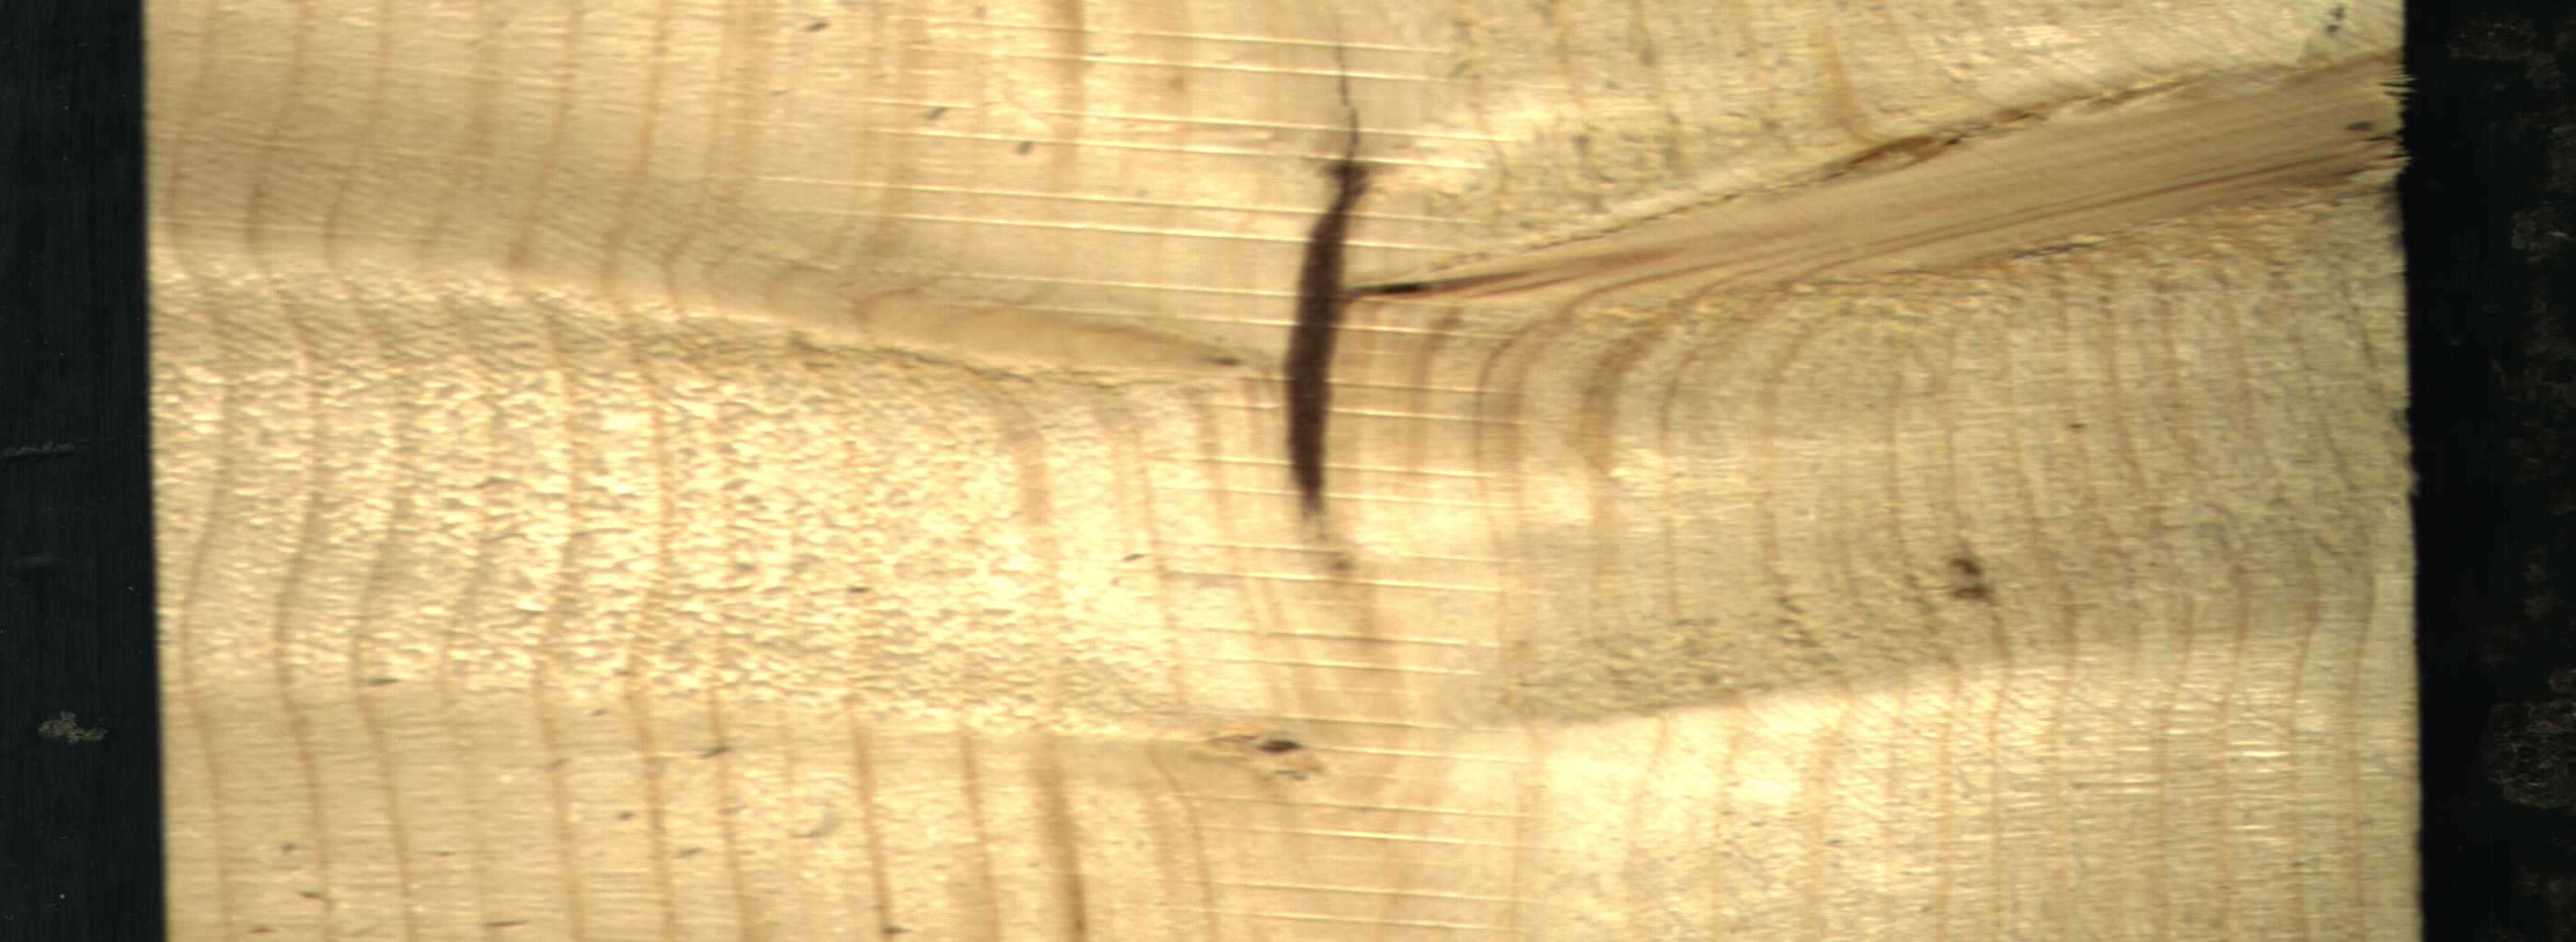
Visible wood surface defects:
Marrow
Dead_Knot
Live_Knot
Live_Knot